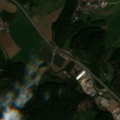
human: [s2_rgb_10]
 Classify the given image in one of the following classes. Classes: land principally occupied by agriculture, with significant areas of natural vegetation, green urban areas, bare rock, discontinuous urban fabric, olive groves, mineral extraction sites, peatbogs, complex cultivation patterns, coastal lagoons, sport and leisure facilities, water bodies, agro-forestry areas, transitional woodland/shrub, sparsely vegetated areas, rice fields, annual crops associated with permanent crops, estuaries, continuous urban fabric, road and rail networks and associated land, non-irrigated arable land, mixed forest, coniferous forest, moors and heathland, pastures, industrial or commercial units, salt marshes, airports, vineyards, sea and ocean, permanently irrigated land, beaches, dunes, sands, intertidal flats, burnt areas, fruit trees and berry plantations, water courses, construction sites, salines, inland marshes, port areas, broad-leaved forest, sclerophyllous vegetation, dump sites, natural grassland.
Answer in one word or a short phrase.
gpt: discontinuous urban fabric, non-irrigated arable land, mixed forest